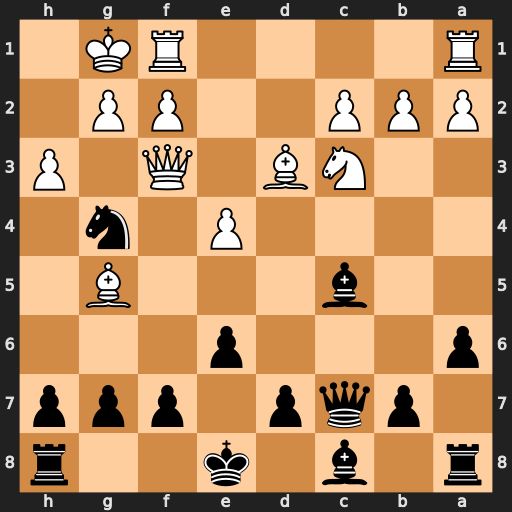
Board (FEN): r1b1k2r/1pqp1ppp/p3p3/2b3B1/4P1n1/2NB1Q1P/PPP2PP1/R4RK1
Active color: b
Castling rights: kq
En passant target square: -
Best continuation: Qh2#